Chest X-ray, PA view. Patient: 29 years old, sex F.
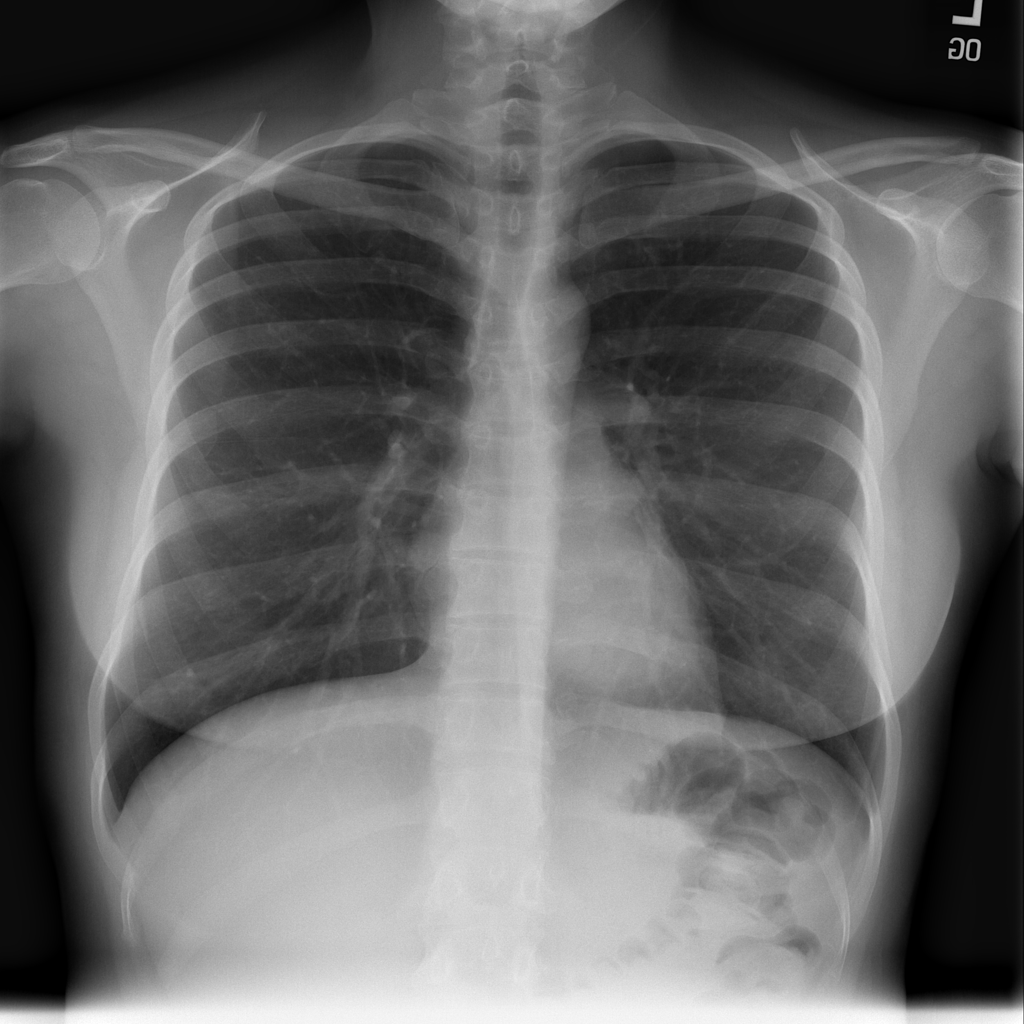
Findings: No Finding